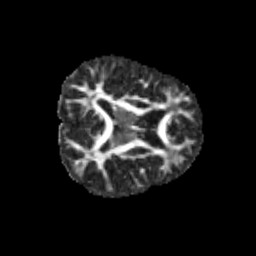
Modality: FA
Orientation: axial
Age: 9
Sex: male
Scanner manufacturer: siemens
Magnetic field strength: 3 T
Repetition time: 3.8 s
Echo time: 0.07 s